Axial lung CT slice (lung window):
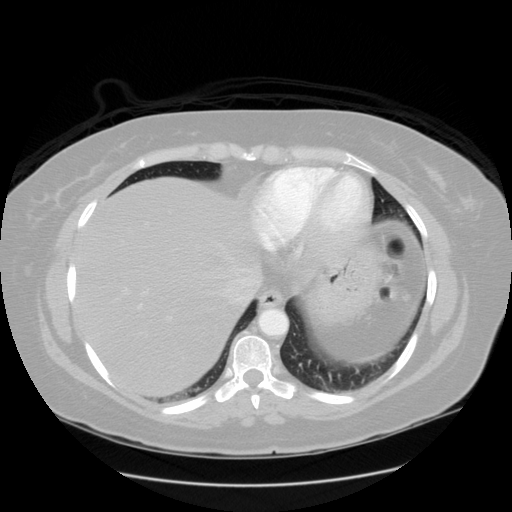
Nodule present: no